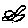
Label: bird